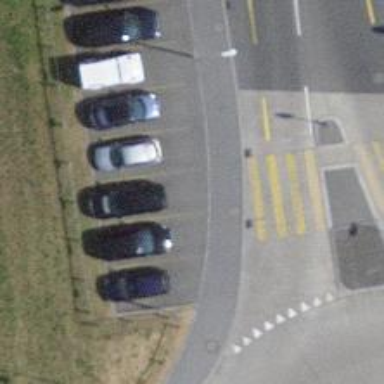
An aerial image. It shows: Kerb serving as barrier.